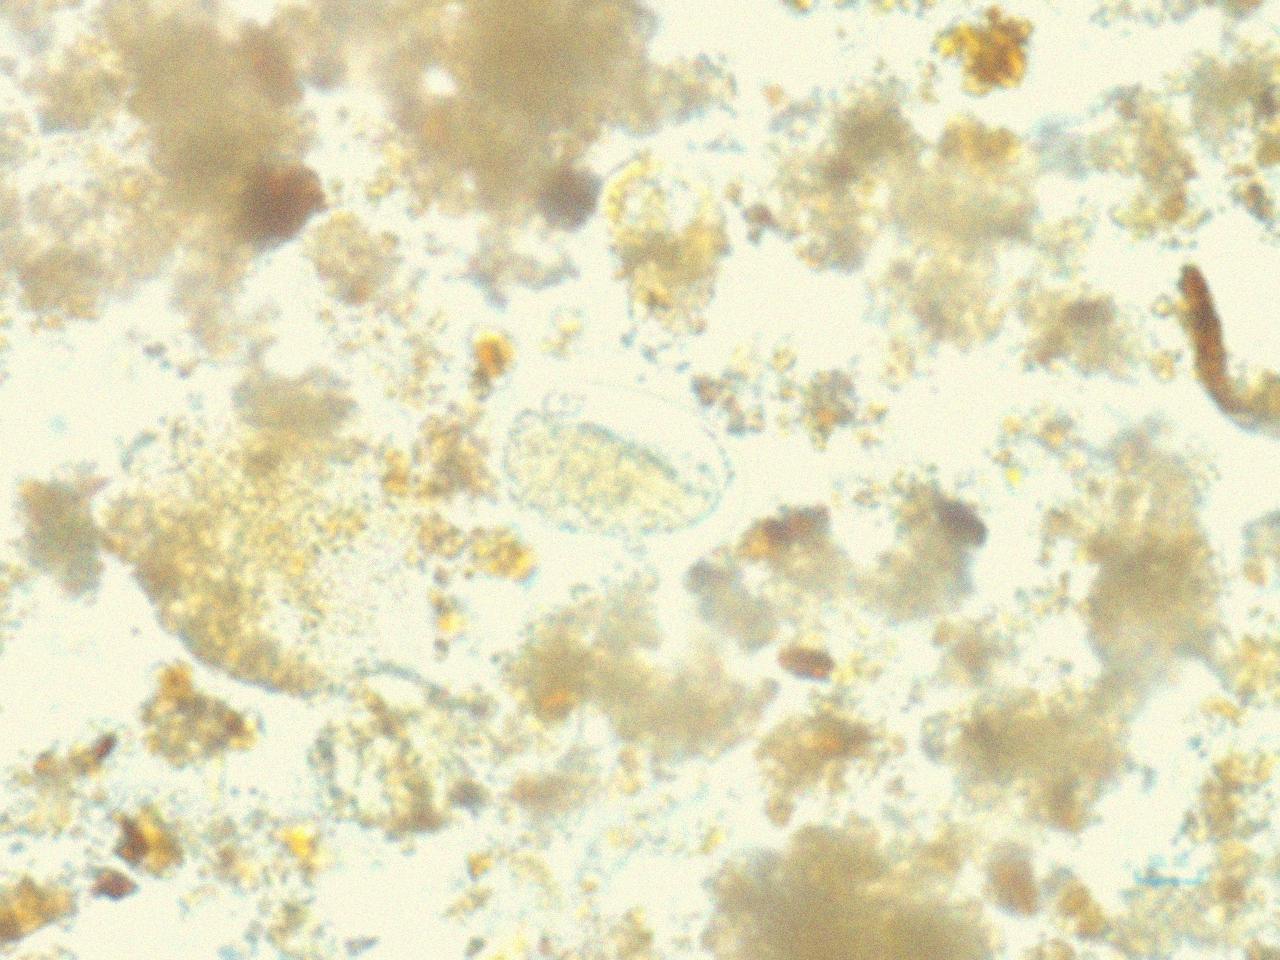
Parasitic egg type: Hookworm egg